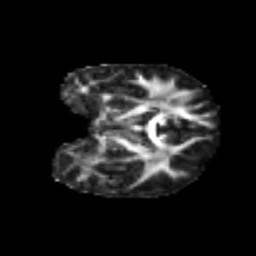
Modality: FA
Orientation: coronal
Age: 21
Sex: female
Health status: healthy